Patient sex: M
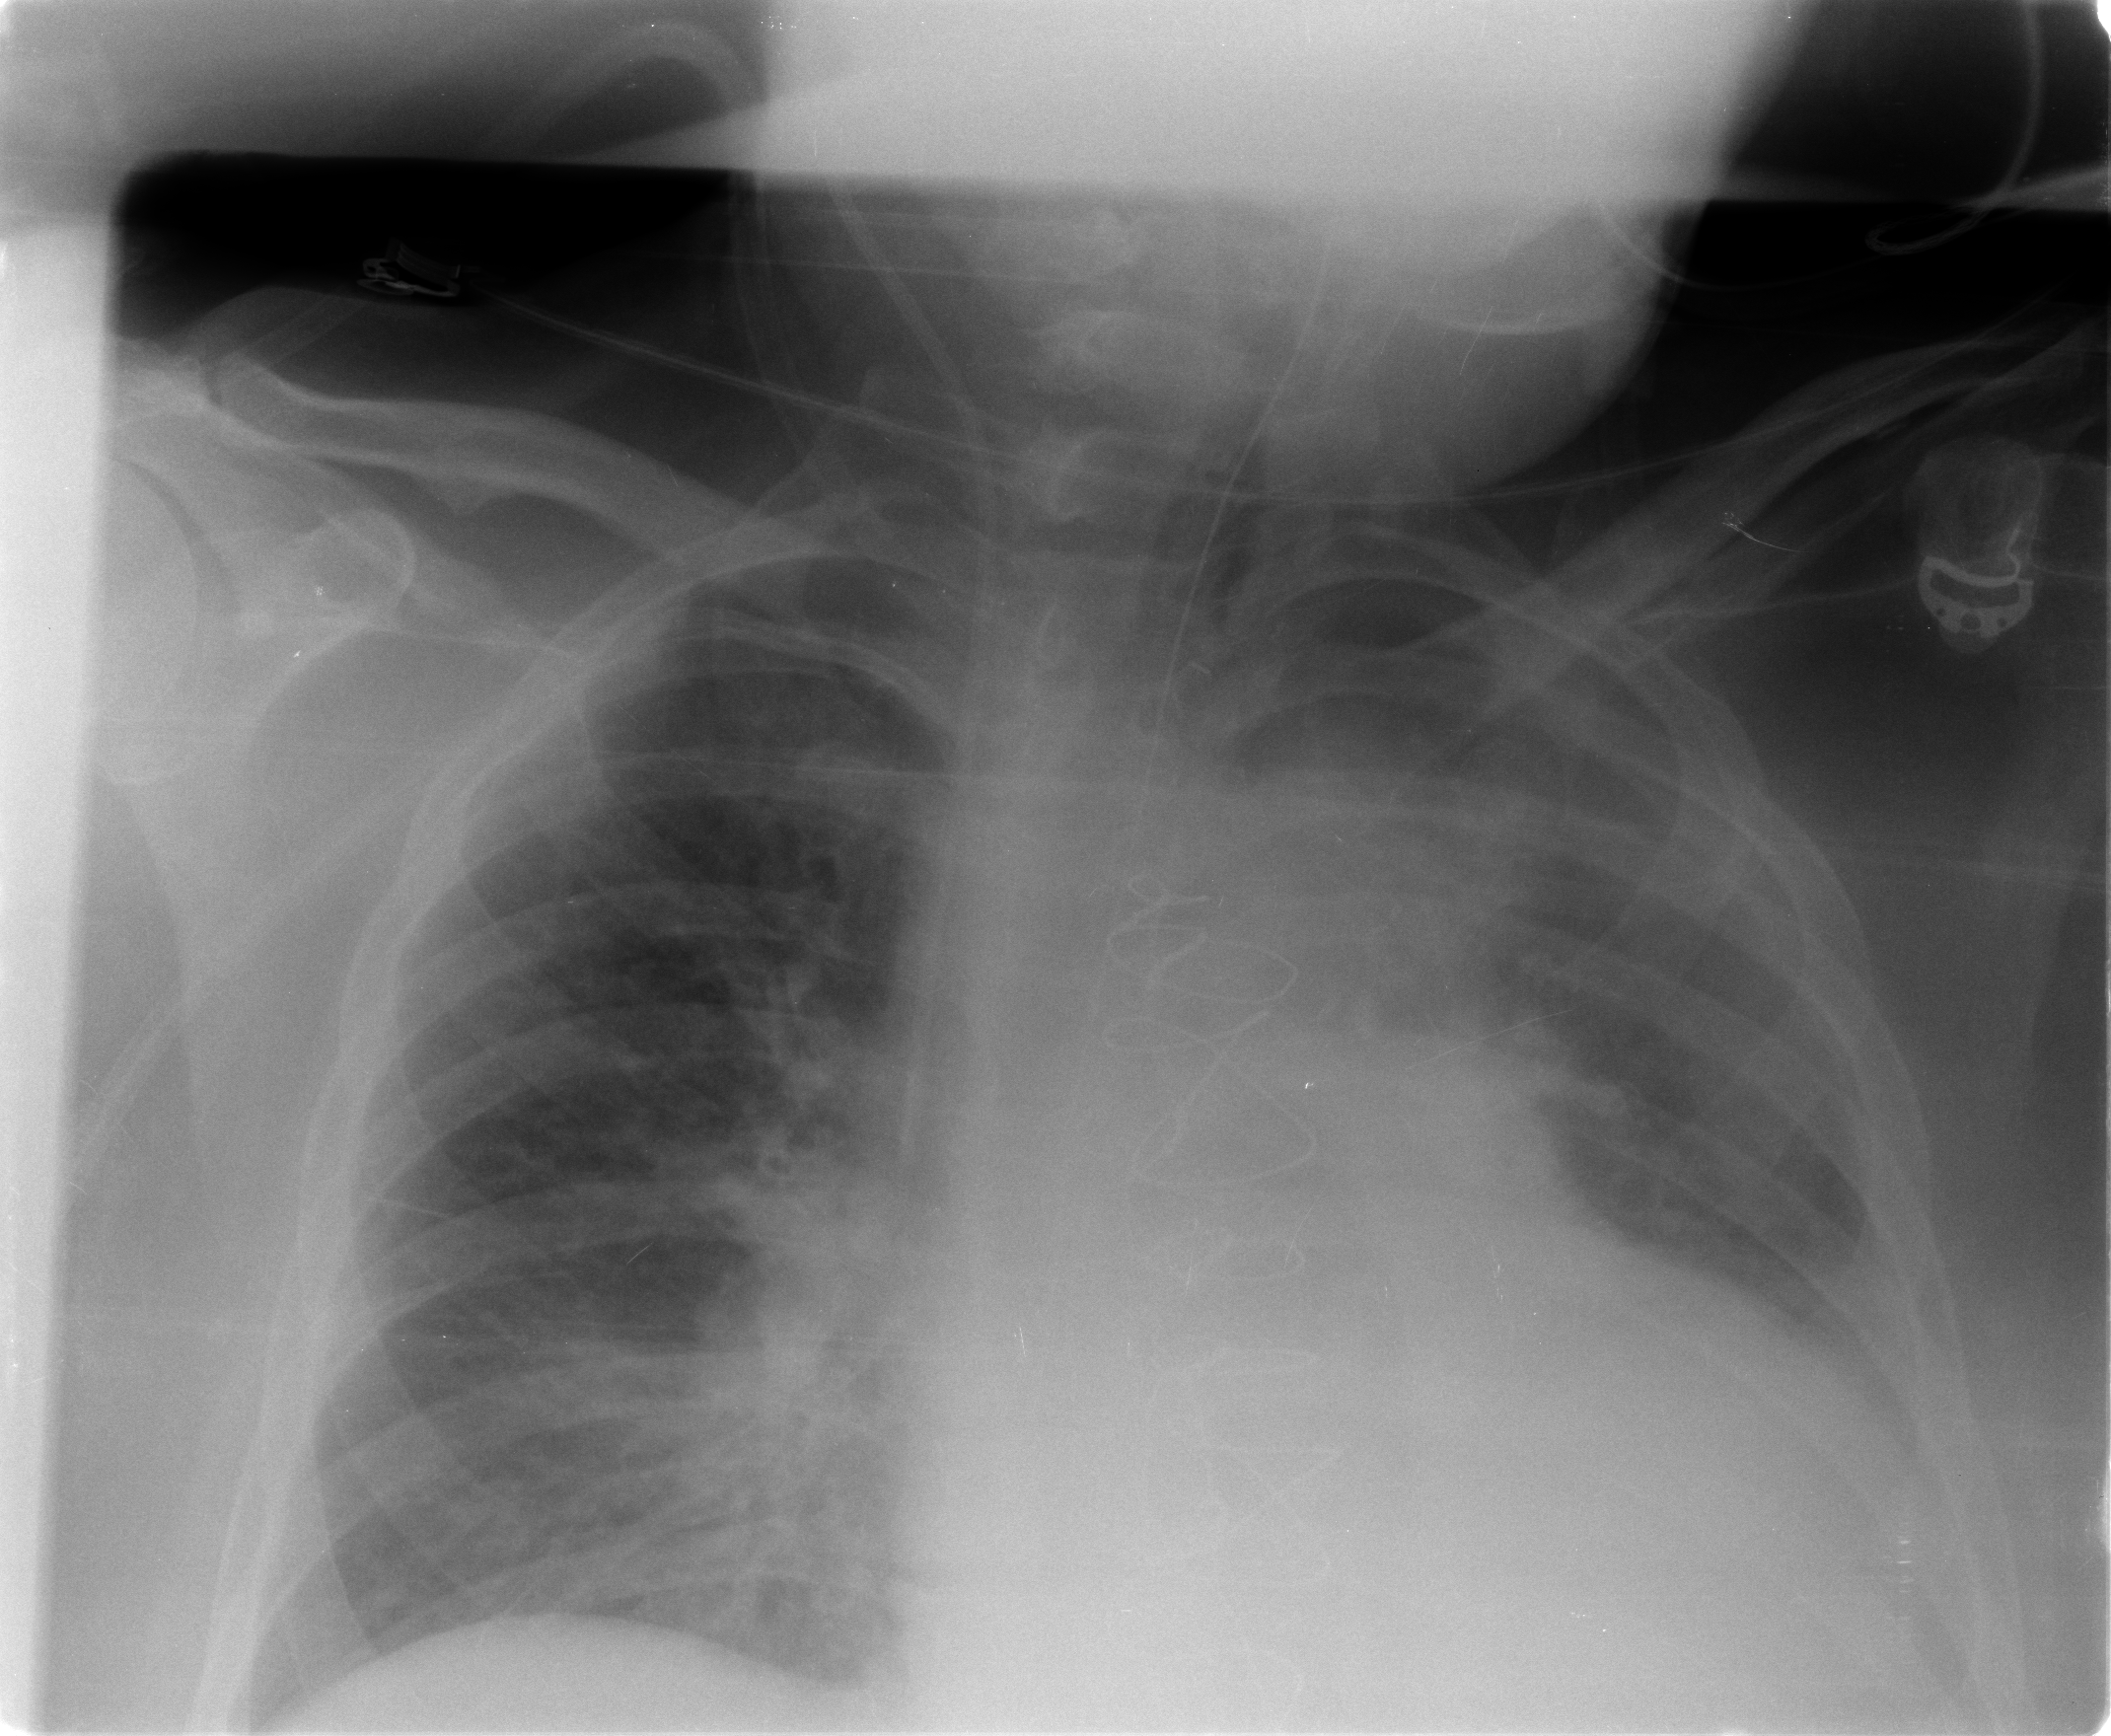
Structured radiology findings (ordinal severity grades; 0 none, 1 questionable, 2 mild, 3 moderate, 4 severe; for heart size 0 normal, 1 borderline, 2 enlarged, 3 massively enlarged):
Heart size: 2
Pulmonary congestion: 2
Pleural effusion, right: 0
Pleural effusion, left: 2
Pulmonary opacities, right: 0
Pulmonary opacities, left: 0
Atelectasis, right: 2
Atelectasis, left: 2